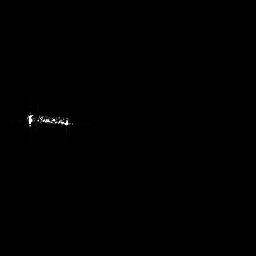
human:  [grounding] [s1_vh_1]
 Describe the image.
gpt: In the satellite image, there is  <ref>1 medium ship </ref> <box>[[8, 41, 28, 50, 0]]</box> located at left.